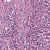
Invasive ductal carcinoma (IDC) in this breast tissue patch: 1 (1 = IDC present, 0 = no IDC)